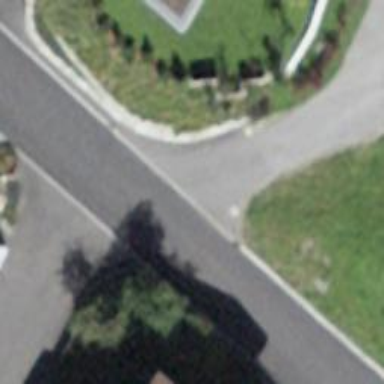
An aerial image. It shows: Tertiary road with asphalt surface and no sidewalk.